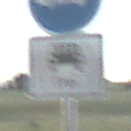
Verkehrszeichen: MehrfachbesetzePersonenkraftwagenFrei
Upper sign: Busssonderstreifen
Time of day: Night
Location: Outdoor (Nature)
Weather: Clear
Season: NotSpecified
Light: Natural